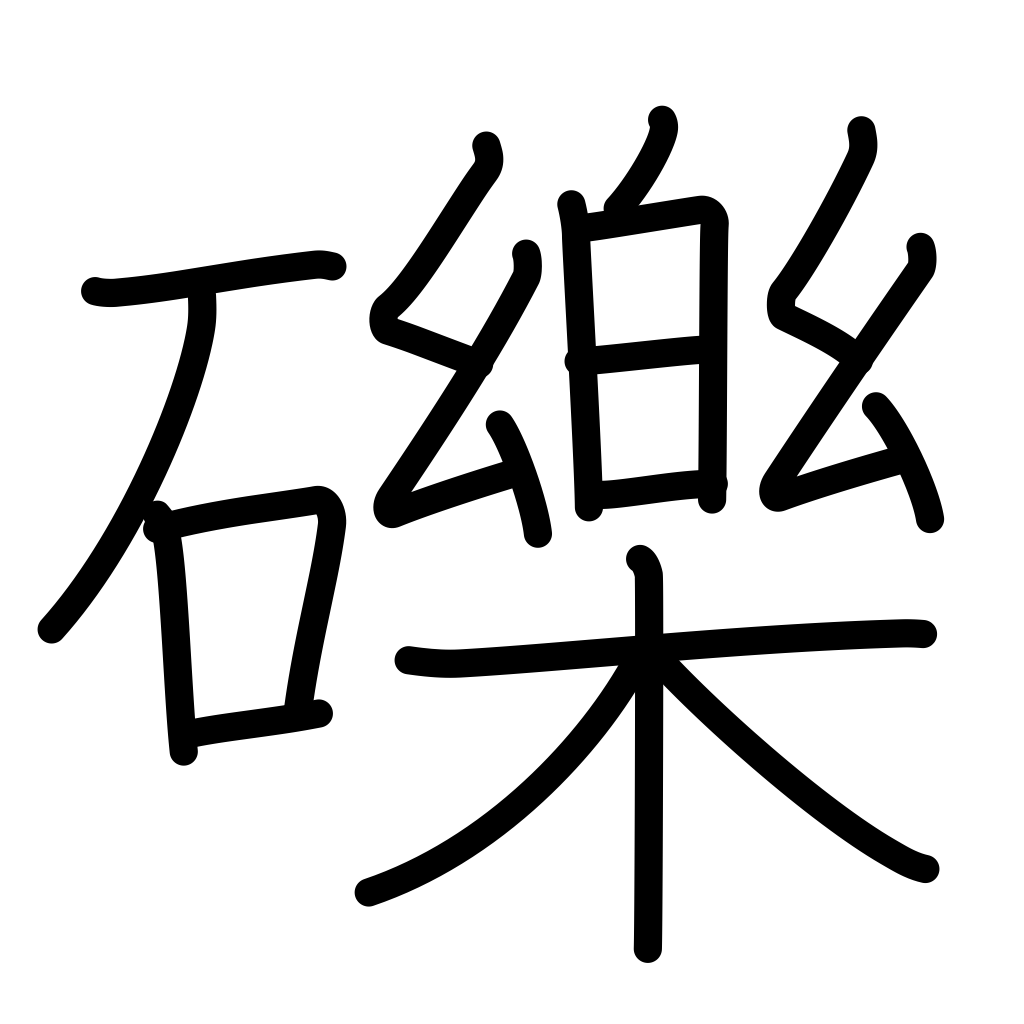
Meaning: small stones